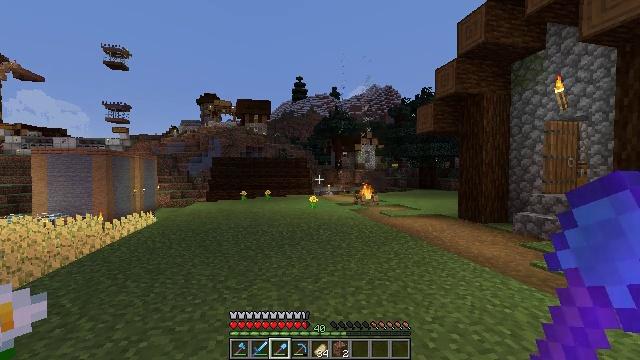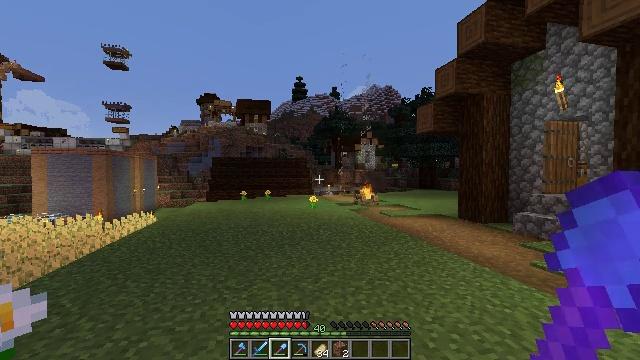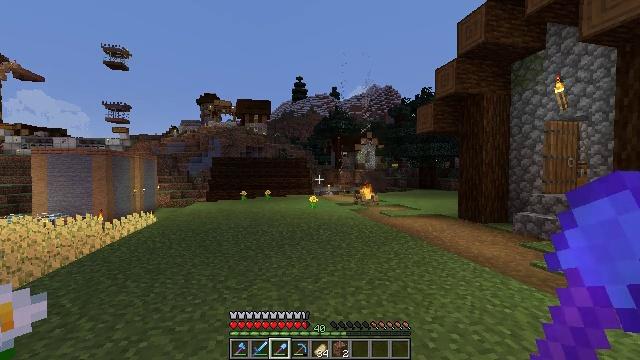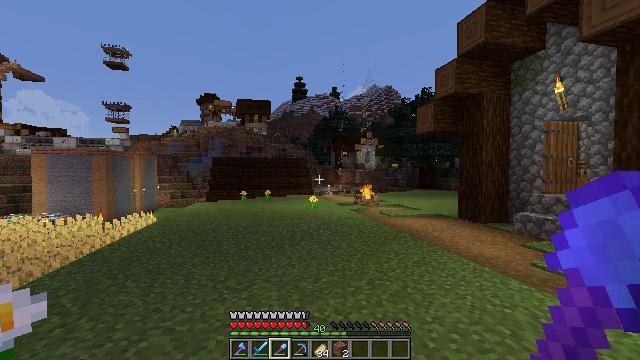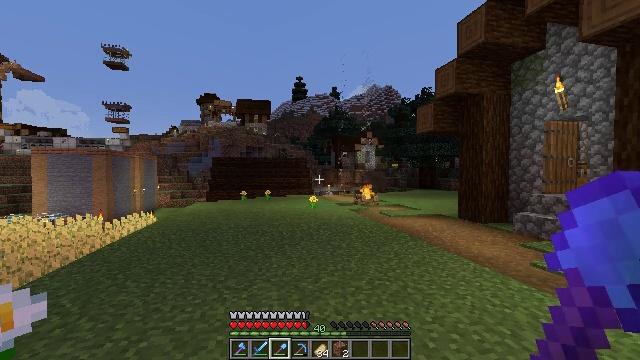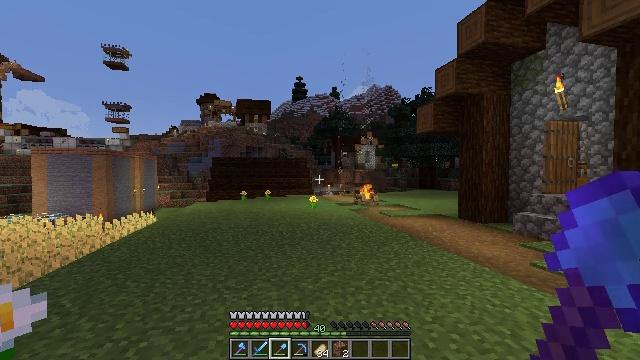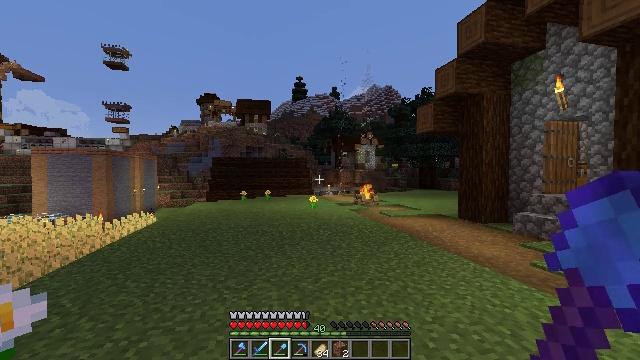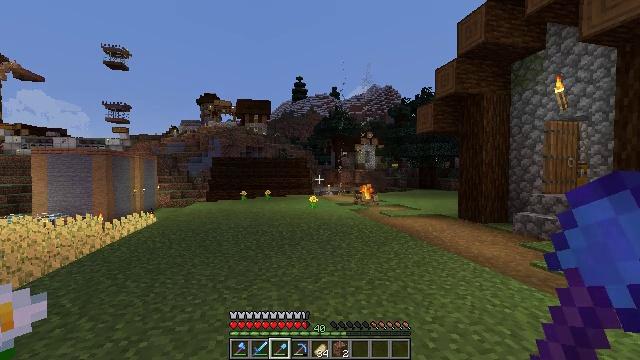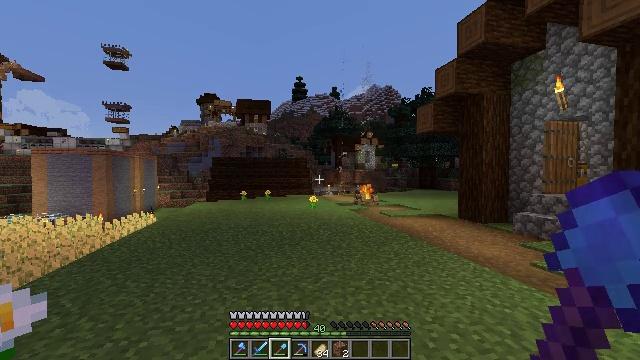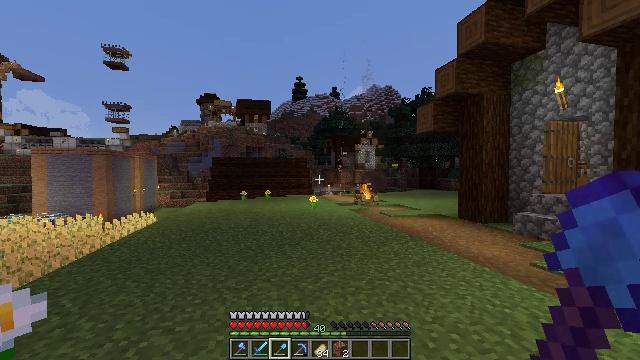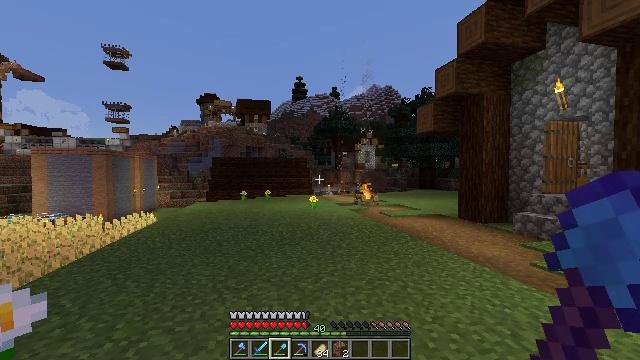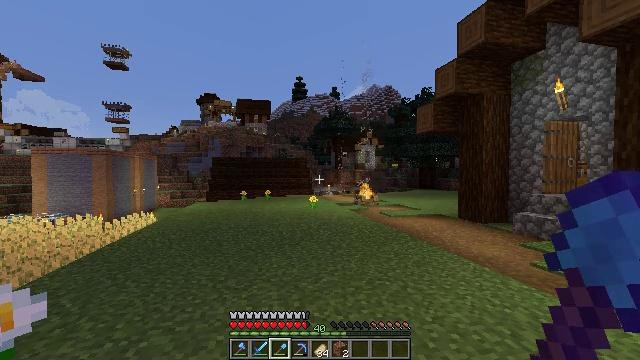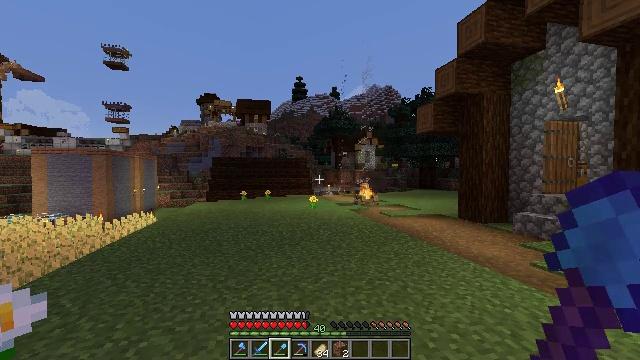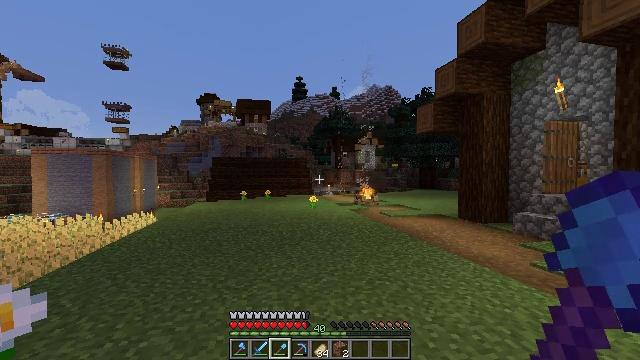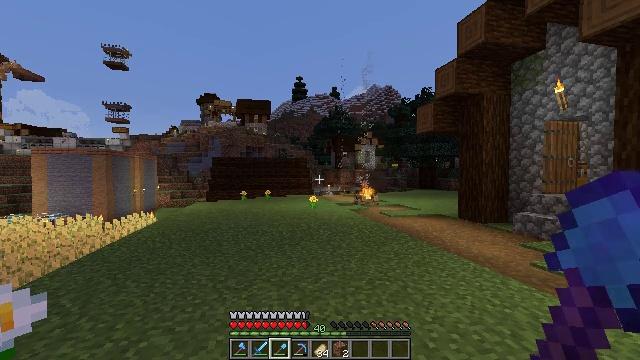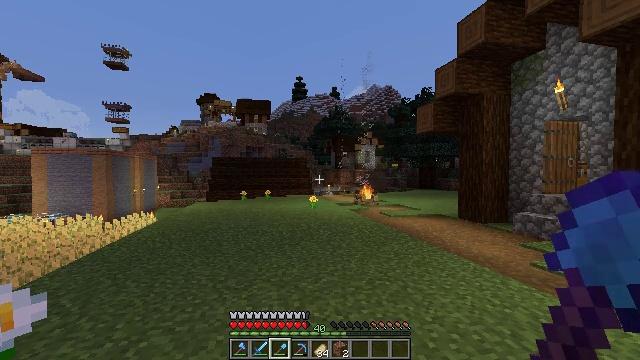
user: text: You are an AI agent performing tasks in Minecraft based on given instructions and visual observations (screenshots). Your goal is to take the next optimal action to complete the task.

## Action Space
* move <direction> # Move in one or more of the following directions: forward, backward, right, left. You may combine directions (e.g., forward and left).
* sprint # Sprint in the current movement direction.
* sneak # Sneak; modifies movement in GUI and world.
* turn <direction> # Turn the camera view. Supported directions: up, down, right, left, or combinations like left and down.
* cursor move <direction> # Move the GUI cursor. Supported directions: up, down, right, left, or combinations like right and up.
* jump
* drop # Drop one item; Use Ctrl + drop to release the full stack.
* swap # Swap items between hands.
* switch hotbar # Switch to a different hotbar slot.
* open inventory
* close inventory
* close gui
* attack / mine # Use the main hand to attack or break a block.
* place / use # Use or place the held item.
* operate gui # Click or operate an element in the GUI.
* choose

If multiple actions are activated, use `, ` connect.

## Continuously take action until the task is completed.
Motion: motion action
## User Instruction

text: Harvest wheat from the field.
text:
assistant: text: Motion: no_op
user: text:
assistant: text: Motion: no_op
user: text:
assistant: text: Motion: no_op
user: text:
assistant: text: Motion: no_op
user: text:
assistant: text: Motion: no_op
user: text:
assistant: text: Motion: no_op
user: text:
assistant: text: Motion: no_op
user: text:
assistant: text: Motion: no_op
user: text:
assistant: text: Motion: no_op
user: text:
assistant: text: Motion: no_op
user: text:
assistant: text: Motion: no_op
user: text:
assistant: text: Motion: no_op
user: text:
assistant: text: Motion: no_op
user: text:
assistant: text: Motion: no_op
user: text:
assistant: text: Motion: no_op
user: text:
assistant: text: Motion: no_op
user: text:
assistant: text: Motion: no_op
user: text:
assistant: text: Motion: no_op
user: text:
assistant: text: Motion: no_op
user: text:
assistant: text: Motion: no_op
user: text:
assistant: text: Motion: no_op
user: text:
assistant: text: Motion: no_op
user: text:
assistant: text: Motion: no_op
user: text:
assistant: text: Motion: no_op
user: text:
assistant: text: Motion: no_op
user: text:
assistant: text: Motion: no_op
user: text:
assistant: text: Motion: no_op
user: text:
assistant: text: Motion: no_op
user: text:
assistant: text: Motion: no_op
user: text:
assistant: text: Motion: no_op